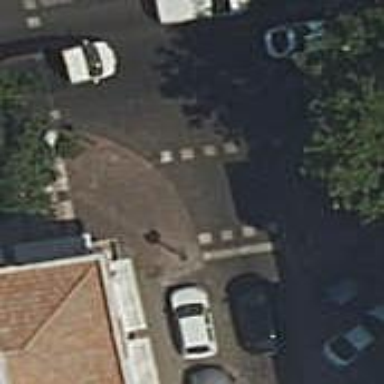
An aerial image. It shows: Road with traffic signals and zebra crossing with traffic signals.